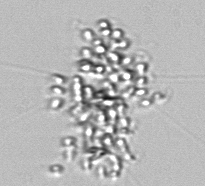
Label: Chaetoceros_didymus_TAG_external_flagellate